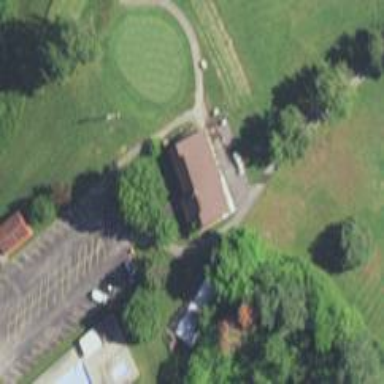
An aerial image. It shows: Clubhouse for golf.